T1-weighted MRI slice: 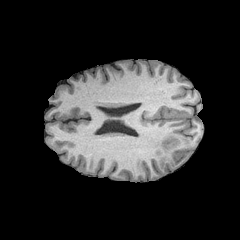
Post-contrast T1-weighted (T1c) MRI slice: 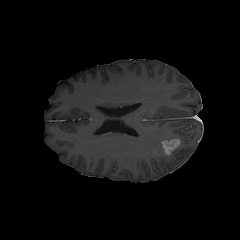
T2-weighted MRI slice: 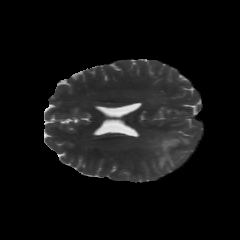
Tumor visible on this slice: yes